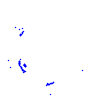
Particle: proton